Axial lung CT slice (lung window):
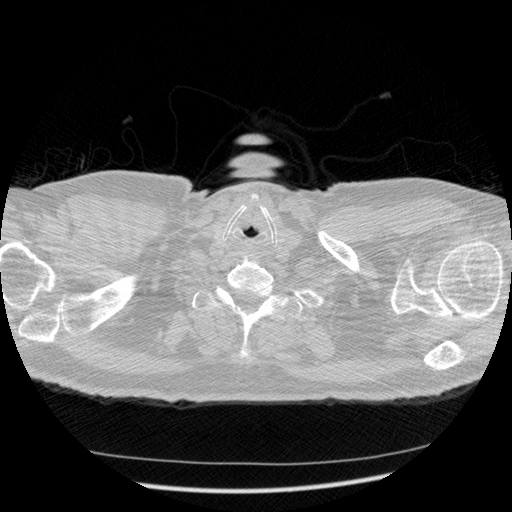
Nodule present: no